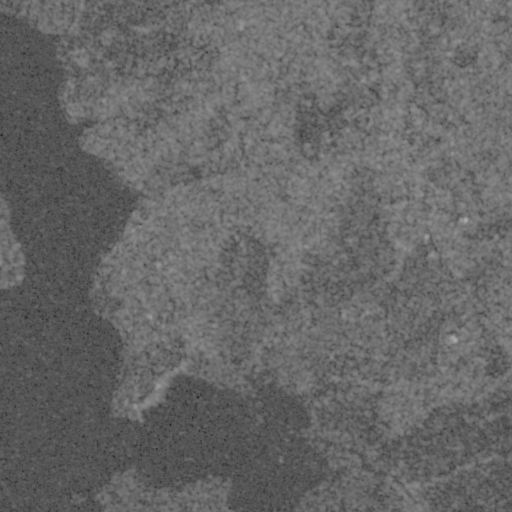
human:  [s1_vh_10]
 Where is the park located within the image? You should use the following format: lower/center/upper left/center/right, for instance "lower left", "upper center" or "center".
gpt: The park is located in the lower left of the image.
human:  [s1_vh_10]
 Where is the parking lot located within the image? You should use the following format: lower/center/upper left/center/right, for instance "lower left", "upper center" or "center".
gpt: The parking lot is located in the center left of the image.
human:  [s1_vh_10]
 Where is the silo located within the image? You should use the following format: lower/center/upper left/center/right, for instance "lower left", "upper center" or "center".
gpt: The silo is located in the center left of the image.
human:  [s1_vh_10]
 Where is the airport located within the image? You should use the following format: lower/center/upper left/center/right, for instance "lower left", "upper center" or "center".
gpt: There is no airport in the image.

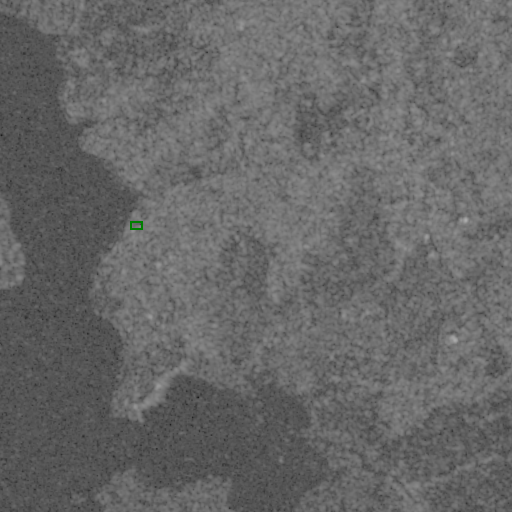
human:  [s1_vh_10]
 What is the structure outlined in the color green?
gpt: The structure outlined in green is a parking lot.
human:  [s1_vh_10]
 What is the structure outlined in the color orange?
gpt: There is no orange outline.